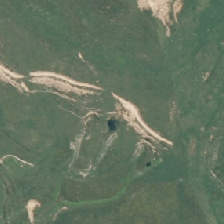
Land cover: low_producing_grassland